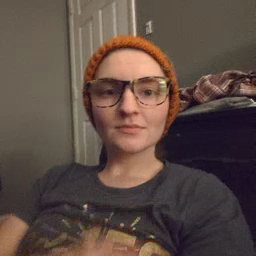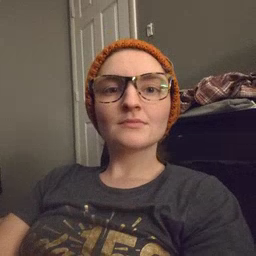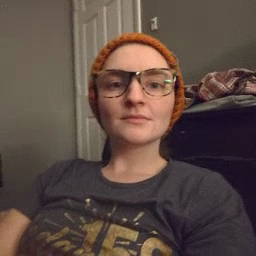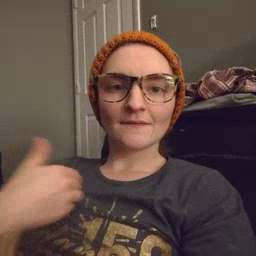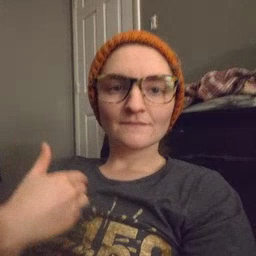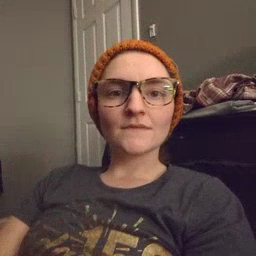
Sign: have